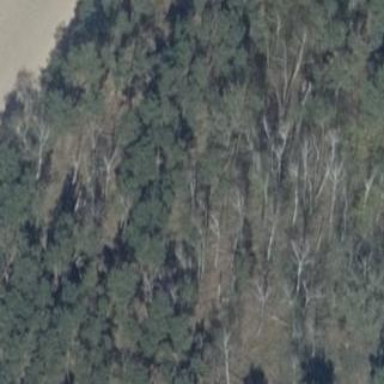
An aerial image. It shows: Forest area.